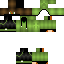
A female skeleton skin with green skin, wearing brown helmet dressed in a green hoodie and black pants, featuring a closed mouth.